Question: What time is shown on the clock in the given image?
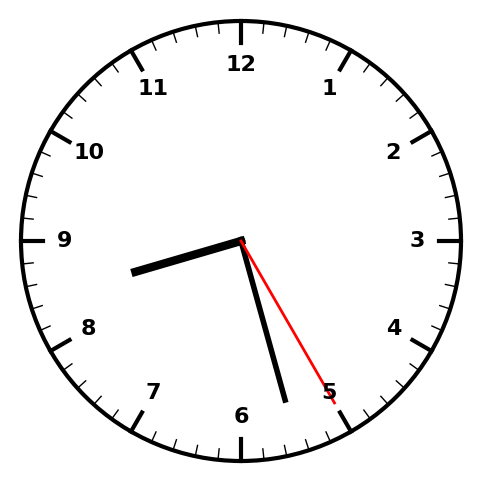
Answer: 08:27:25